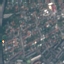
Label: Residential